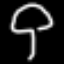
Label: mushroom